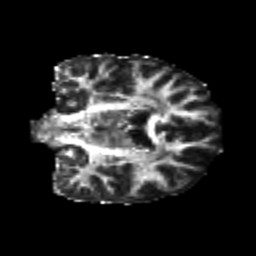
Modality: FA
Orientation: coronal
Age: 22
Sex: male
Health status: healthy
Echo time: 0.074 s